Question: I'm trying to get a view created in a nib file to be used as a section header in my UITableView. I'm following the 3rd option as described here
<URL>
But I'm getting this error
> *** Terminating app due to uncaught exception 'NSInternalInconsistencyException', reason: 'invalid nib registered
for identifier (sectionHeaderIndentifier) - nib must contain exactly
one top level object which must be a UITableViewHeaderFooterView
instance'
Here's the code I'm using
'''
UINib *sectionHeaderNib = [UINib nibWithNibName:@"headerNib" bundle:nil];
NSString *SectionHeaderViewIdentifier = @"sectionHeaderIndentifier";
[self.tableView registerNib:sectionHeaderNib forHeaderFooterViewReuseIdentifier:SectionHeaderViewIdentifier];
'''
and
'''
- (UIView *)tableView:(UITableView *)tableView viewForHeaderInSection:(NSInteger)section {
NSString *SectionHeaderViewIdentifier = @"sectionHeaderIndentifier";
HeaderSection *sectionHeaderView = [self.tableView dequeueReusableHeaderFooterViewWithIdentifier:SectionHeaderViewIdentifier];
return sectionHeaderView;
}
'''
And here's a screen shot of my nib file.

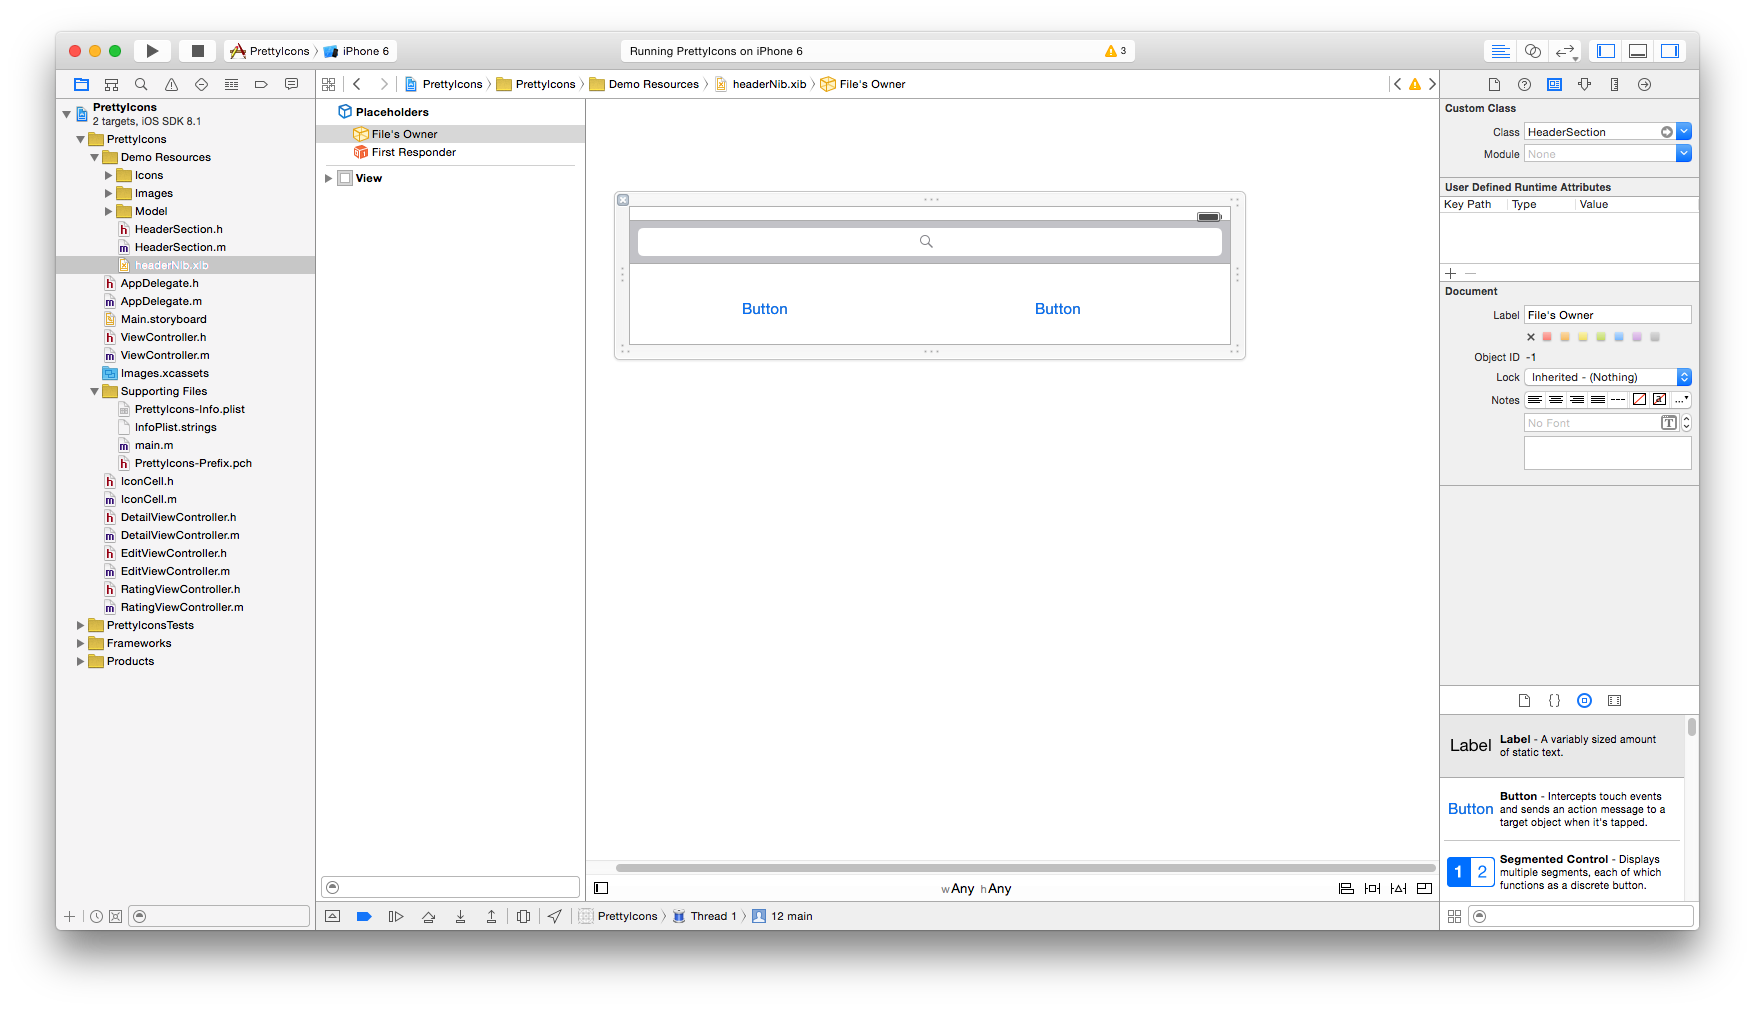
Answer: The message says the root view (not file's owner) must be specifically an instance of 'UITableViewHeaderFooterView'.